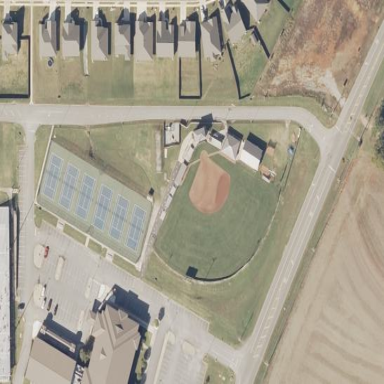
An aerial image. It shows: Softball pitch for leisure and sport activities.